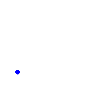
Particle: pion